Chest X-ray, AP view. Patient: 74 years old, sex M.
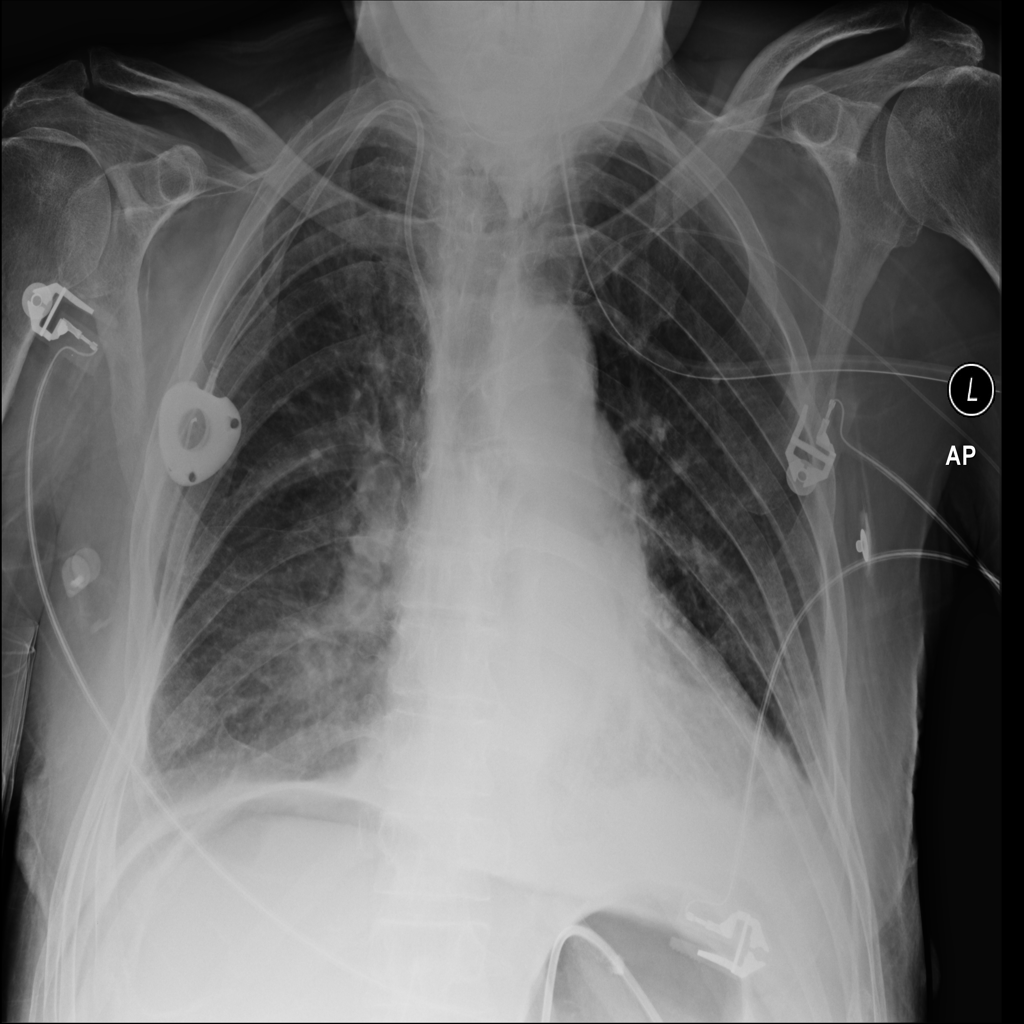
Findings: No Finding